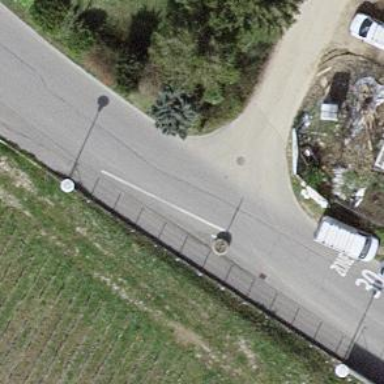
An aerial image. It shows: Alleyway designated as service road.